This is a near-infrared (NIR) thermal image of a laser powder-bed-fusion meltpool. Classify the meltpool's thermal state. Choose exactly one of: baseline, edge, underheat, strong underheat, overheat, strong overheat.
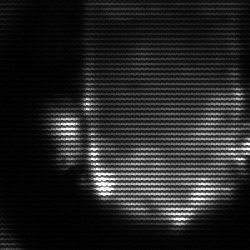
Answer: baseline